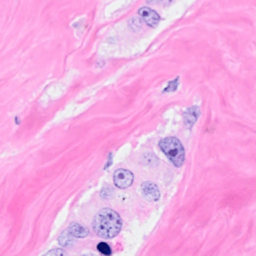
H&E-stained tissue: Breast